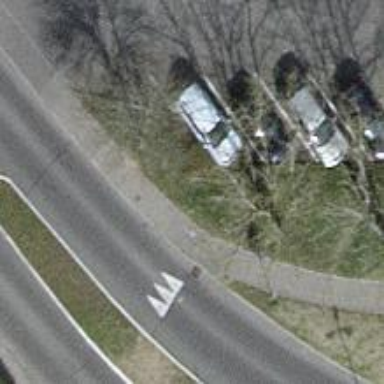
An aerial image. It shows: Asphalt sidewalk.